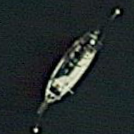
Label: Civil_yacht